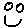
Label: smiley face